Question: I have Json file that has following format:
'''
"Properties2":[{"K":"A","T":"String","V":"M "}, {"K":"B","T":"String","V":"N"}, {"K":"D","T":"String","V":"O"}]
"Properties2":[{"K":"A","T":"String","V":"W""},{"K":"B","T":"String","V":"X"},{"K":"C","T":"String","V":"Y"},{"K":"D","T":"String","V":"Z"}]
'''
I want to extract data in table format from above mentioned json format by using pig:

Note: - In first record C column should be blank or null because in first record there is no value for C column.
I tried with jsonloader and eliphantbird jar but didn't get expected output please suggest me any proper approach to get expected output.
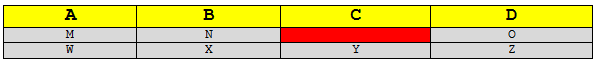
Answer: Can you try this Custom UDF?
'''
{"Properties2":[{"K":"A","T":"String","V":"M "}, {"K":"B","T":"String","V":"N"}, {"K":"D","T":"String","V":"O"}]}
{"Properties2":[{"K":"A","T":"String","V":"W"},{"K":"B","T":"String","V":"X"},{"K":"C","T":"String","V":"Y"},{"K":"D","T":"String","V":"Z"}]}
'''
'''
REGISTER jsonparse.jar
A= LOAD 'input.json' Using JsonLoader('Properties2:{(K:chararray,T:chararray,V:chararray)}');
B= FOREACH A GENERATE FLATTEN(STRSPLIT(mypackage.JSONPARSE(BagToString(Properties2)),'_',4));
STORE B INTO 'output' USING PigStorage();
'''
'''
M N O
W X Y Z
'''
'''
{"Properties2":[{"K":"A","T":"String","V":"W"},{"K":"B","T":"String","V":"X"},{"K":"C","T":"String","V":"Y"},{"K":"D","T":"String","V":"Z"}]}
{"Properties2":[{"K":"A","T":"String","V":"M"},{"K":"B","T":"String","V":"N"},{"K":"D","T":"String","V":"O"}]}
{"Properties2":[{"K":"A","T":"String","V":"J"}]}
{"Properties2":[{"K":"B","T":"String","V":"X"}]}
{"Properties2":[{"K":"C","T":"String","V":"Y"}]}
{"Properties2":[{"K":"D","T":"String","V":"Z"}]}
'''
'''
W X Y Z
M N O
J
X
Y
Z
'''
The below java file is compiled and generated as 'jsonparse.jar' (This is just a temporary java code, you can optimize or modified according to your need)
'''
package mypackage;
import java.io.IOException;
import org.apache.pig.EvalFunc;
import org.apache.pig.data.Tuple;
import java.util.LinkedHashMap;
import org.apache.commons.lang.StringUtils;
public class JSONPARSE extends EvalFunc<String> {
@Override
public String exec(Tuple arg0) throws IOException {
try
{
//Get the input
String input = ((String) arg0.get(0));
//Parse the input "_" as the delimiter
String[] parts = input.split("_");
//Init the hash with key as(A,B,C,D) and value as empty string
LinkedHashMap<String,String> mymap= new LinkedHashMap<String,String>();
mymap.put("A", "");
mymap.put("B", "");
mymap.put("C", "");
mymap.put("D", "");
for(int i=0,j=2;i<parts.length;i=i+3,j=j+3)
{
//Find each key from the input and update the respective value
if(mymap.containsKey(parts[i]))
{
mymap.put(parts[i],parts[j]);
}
}
//Final output.
String output="";
for(String key: mymap.keySet())
{
//append each output "_" as delimiter
output=output+(String)mymap.get(key)+"_";
}
//Remove the extra delimiter "_" from the output
return StringUtils.removeEnd(output,"_");
}
catch(Exception e)
{
throw new IOException("Caught exception while processing the input row ", e);
}
}
}
'''
'''
1.Download 2 jar files from the below link(apache-commons-lang.jar,piggybank.jar)
http://www.java2s.com/Code/Jar/a/Downloadapachecommonslangjar.htm
http://www.java2s.com/Code/Jar/p/Downloadpiggybankjar.htm
2. Set the above 2 jar files to your class path
>> export CLASSPATH=/tmp/piggybank.jar:/tmp/apache-commons-lang.jar
3. Create directory name mypackage
>>mkdir mypackage
4. Compile your JSONPARSE.java file (make sure the two jars are included in the classpath otherwise compilation issue will come)
>>javac JSONPARSE.java
5. Move the class file to mypackage folder
>>mv JSONPARSE.class mypackage/
6. Create jar file name jsonparse.jar
>>jar -cvf jsonparse.jar mypackage/
7. (jsonparse.jar) file will be created, include into your pig script using REGISTER command.
'''
'''
$ ls
JSONPARSE.java input.json
$ javac JSONPARSE.java
$ mkdir mypackage
$ mv JSONPARSE.class mypackage/
$ jar -cvf jsonparse.jar mypackage/
$ ls
JSONPARSE.java input.json jsonparse.jar mypackage
'''